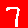
Digit: 7